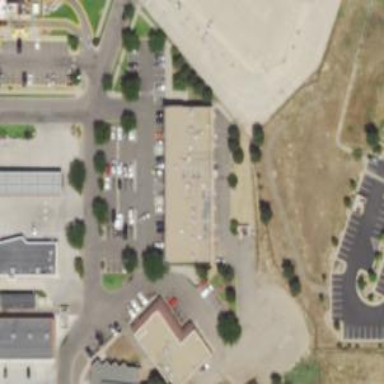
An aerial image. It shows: Retail area.